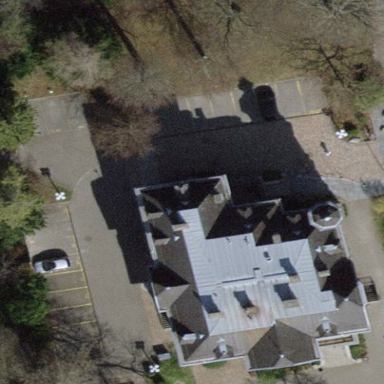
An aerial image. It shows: Office building.